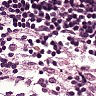
Metastatic tissue present: no